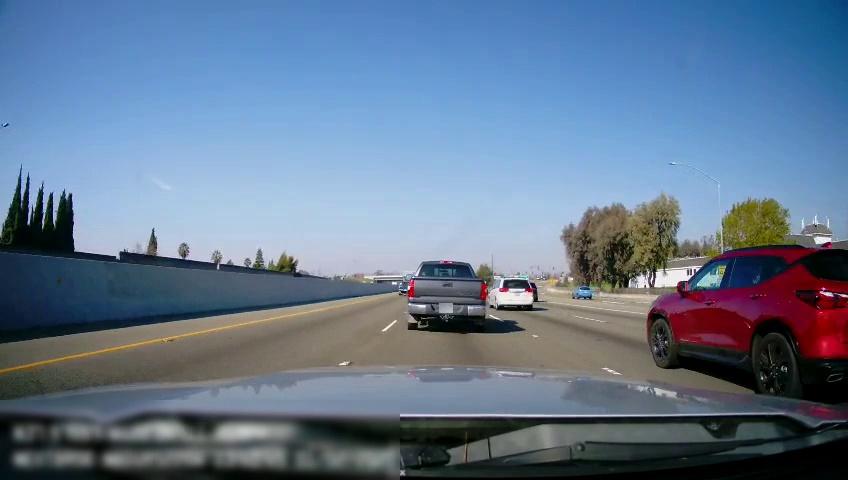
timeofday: Day
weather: Sunny
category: Drivable Space
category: Vehicles | Truck
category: Vehicles | SUV
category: Vehicles | Truck
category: Vehicles | SUV
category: Vehicles | SUV
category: Vehicles | Car
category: Lanes | Alternate Lane
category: Lanes | Current Lane
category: Lanes | Alternate Lane
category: Lanes | Alternate Lane
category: Lanes | Alternate Lane
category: Lanes | Alternate Lane